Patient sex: M
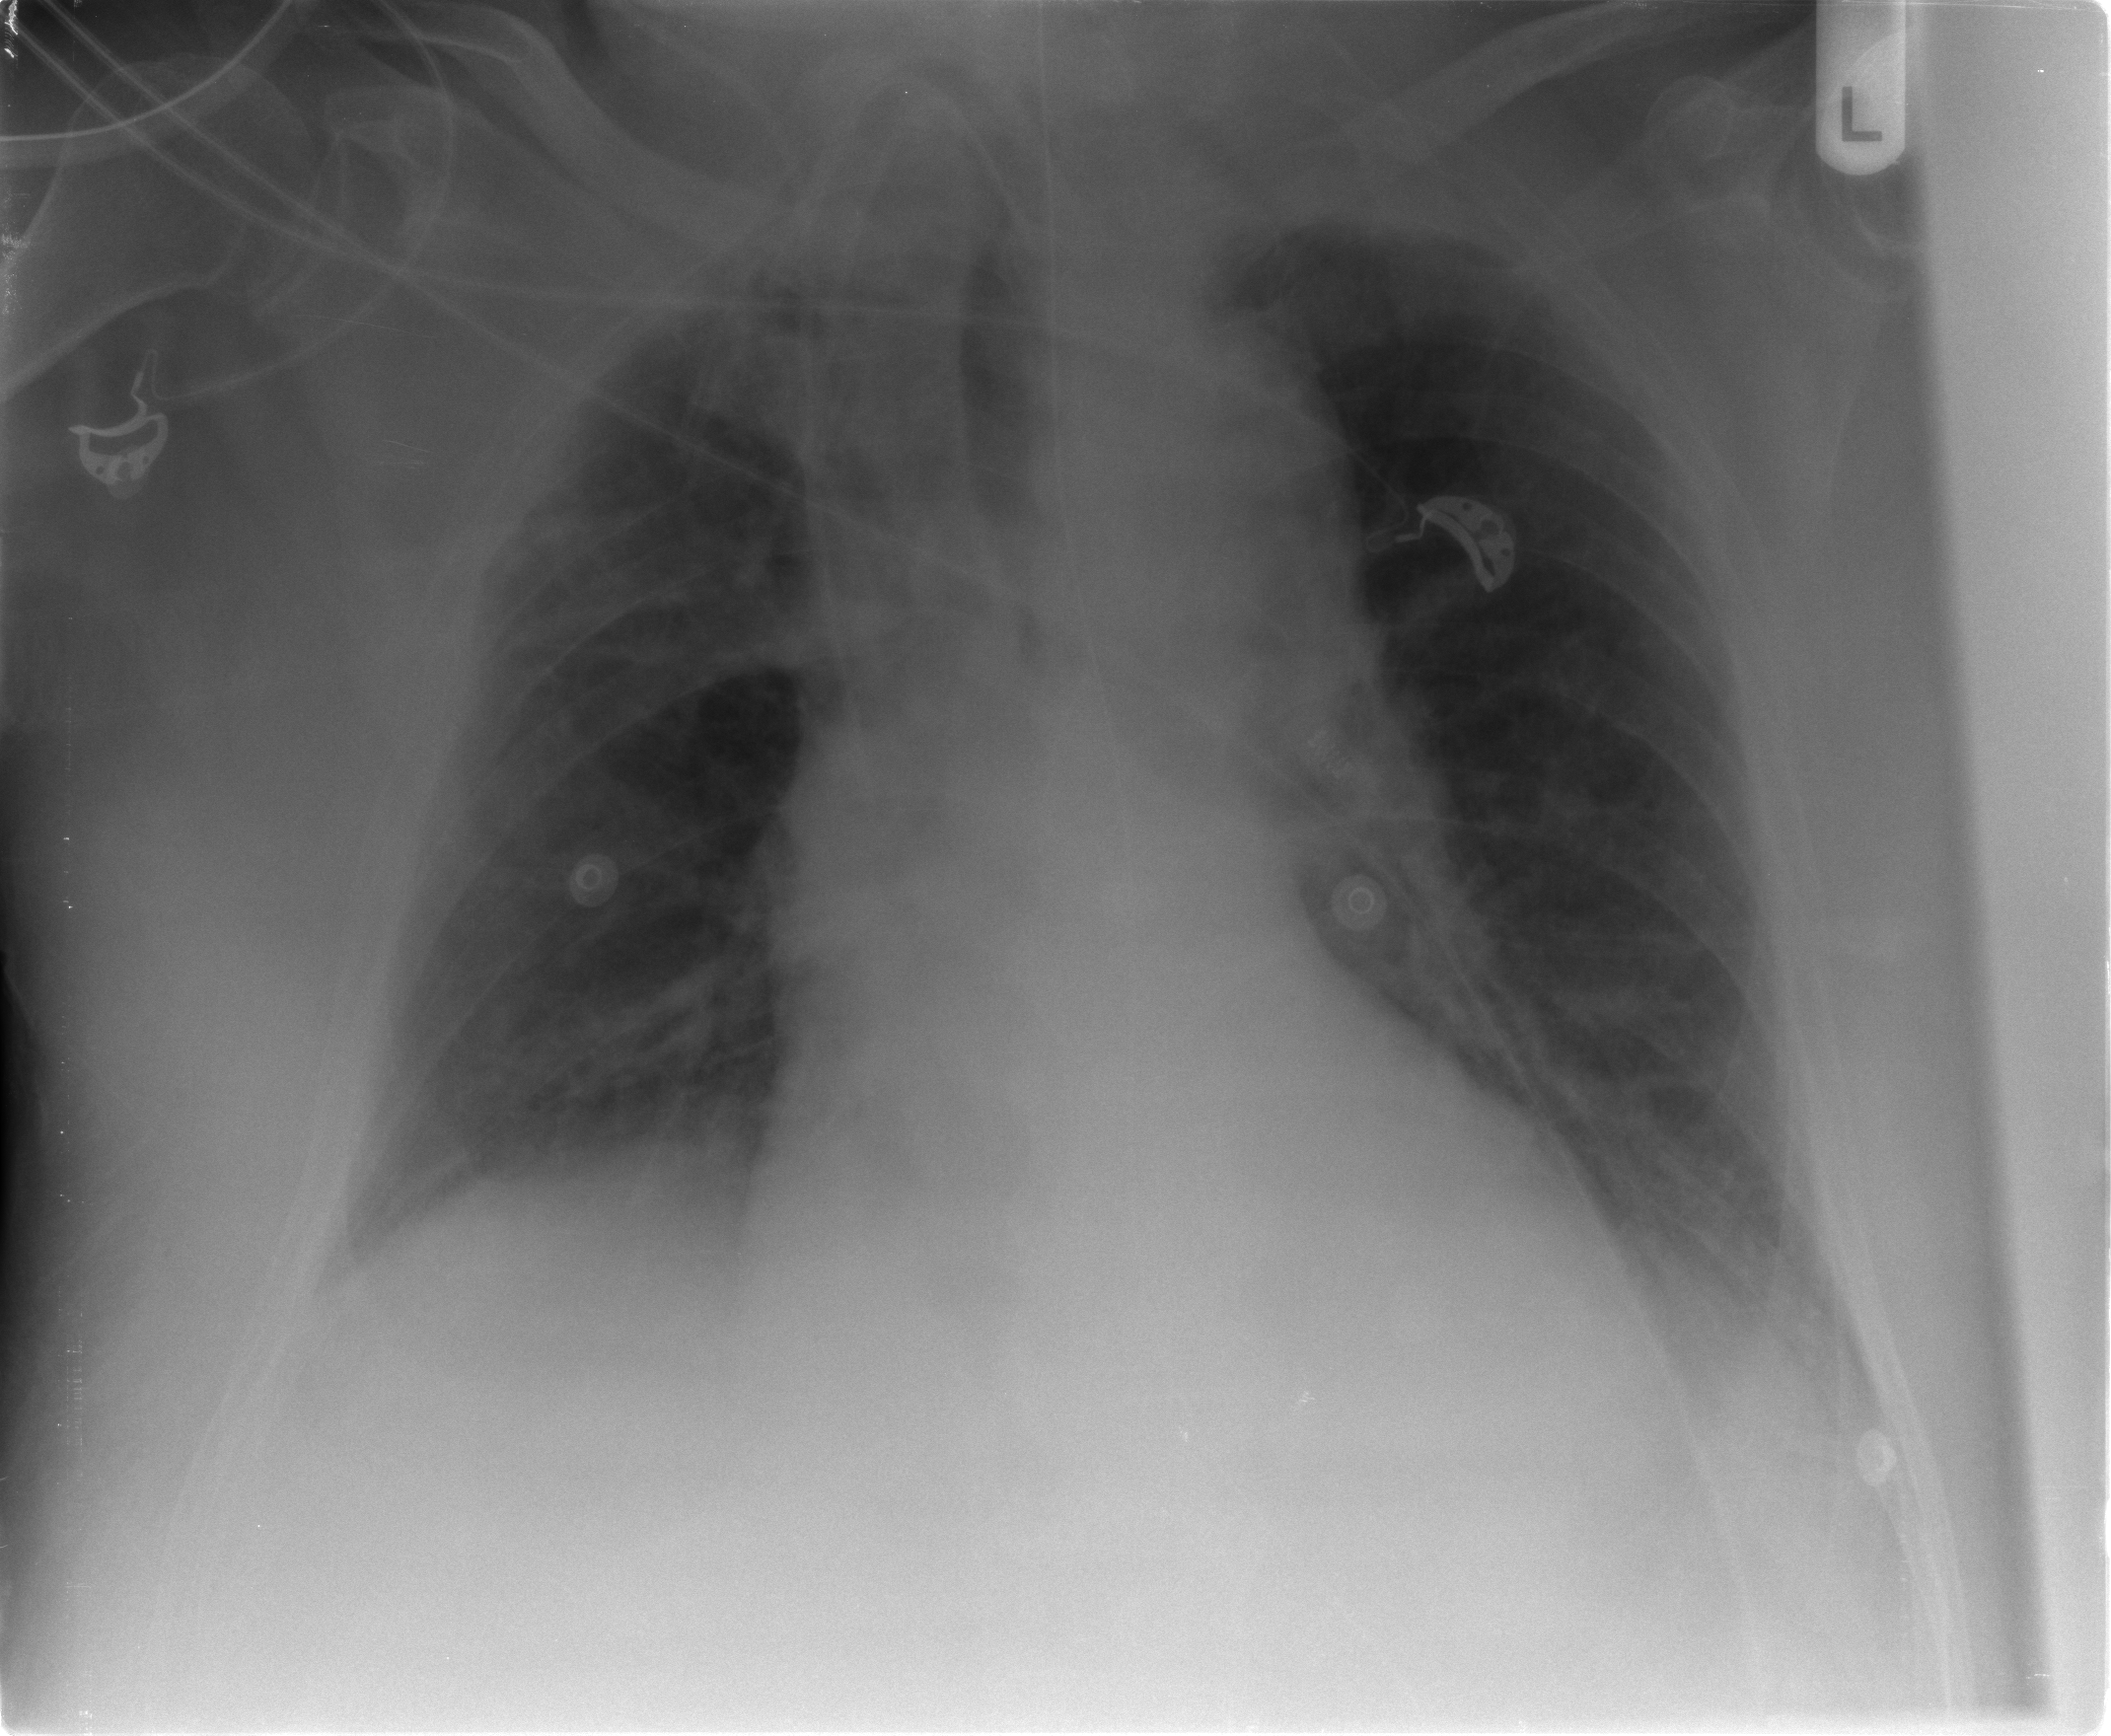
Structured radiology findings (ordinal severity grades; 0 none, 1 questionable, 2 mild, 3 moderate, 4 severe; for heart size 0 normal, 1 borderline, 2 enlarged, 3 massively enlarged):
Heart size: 2
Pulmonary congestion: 2
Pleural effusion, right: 2
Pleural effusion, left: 2
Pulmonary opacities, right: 2
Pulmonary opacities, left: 0
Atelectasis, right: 2
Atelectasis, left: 2